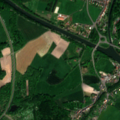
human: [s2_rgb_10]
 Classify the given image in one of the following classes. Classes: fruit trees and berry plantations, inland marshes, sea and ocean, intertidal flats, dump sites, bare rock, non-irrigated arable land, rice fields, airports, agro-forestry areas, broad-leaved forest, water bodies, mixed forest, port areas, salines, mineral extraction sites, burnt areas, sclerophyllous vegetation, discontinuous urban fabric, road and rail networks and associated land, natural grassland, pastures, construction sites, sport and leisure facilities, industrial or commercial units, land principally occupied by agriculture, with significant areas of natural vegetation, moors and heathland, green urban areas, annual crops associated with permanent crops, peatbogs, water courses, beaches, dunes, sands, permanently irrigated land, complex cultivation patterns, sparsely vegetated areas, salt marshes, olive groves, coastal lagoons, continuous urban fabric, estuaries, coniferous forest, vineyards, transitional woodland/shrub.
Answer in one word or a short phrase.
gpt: discontinuous urban fabric, complex cultivation patterns, land principally occupied by agriculture, with significant areas of natural vegetation, broad-leaved forest